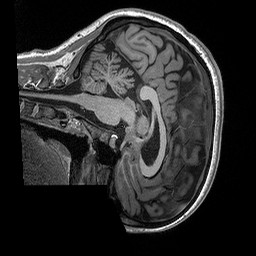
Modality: T1w
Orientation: sagittal
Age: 25
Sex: female
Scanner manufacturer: siemens
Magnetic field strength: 3 T
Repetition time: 2.3 s
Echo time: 0.00298 s